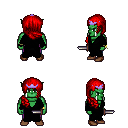
a pixel art fantasy rpg character, male body template, orc, green skin, black robe, magenta pants, red right-swept hairstyle, purple tiara, bracelets, brown shoes, dagger, four views (front, back, left, right), 2x2 character sprite sheet, small pixel art, hard edges, no anti-aliasing